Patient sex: F
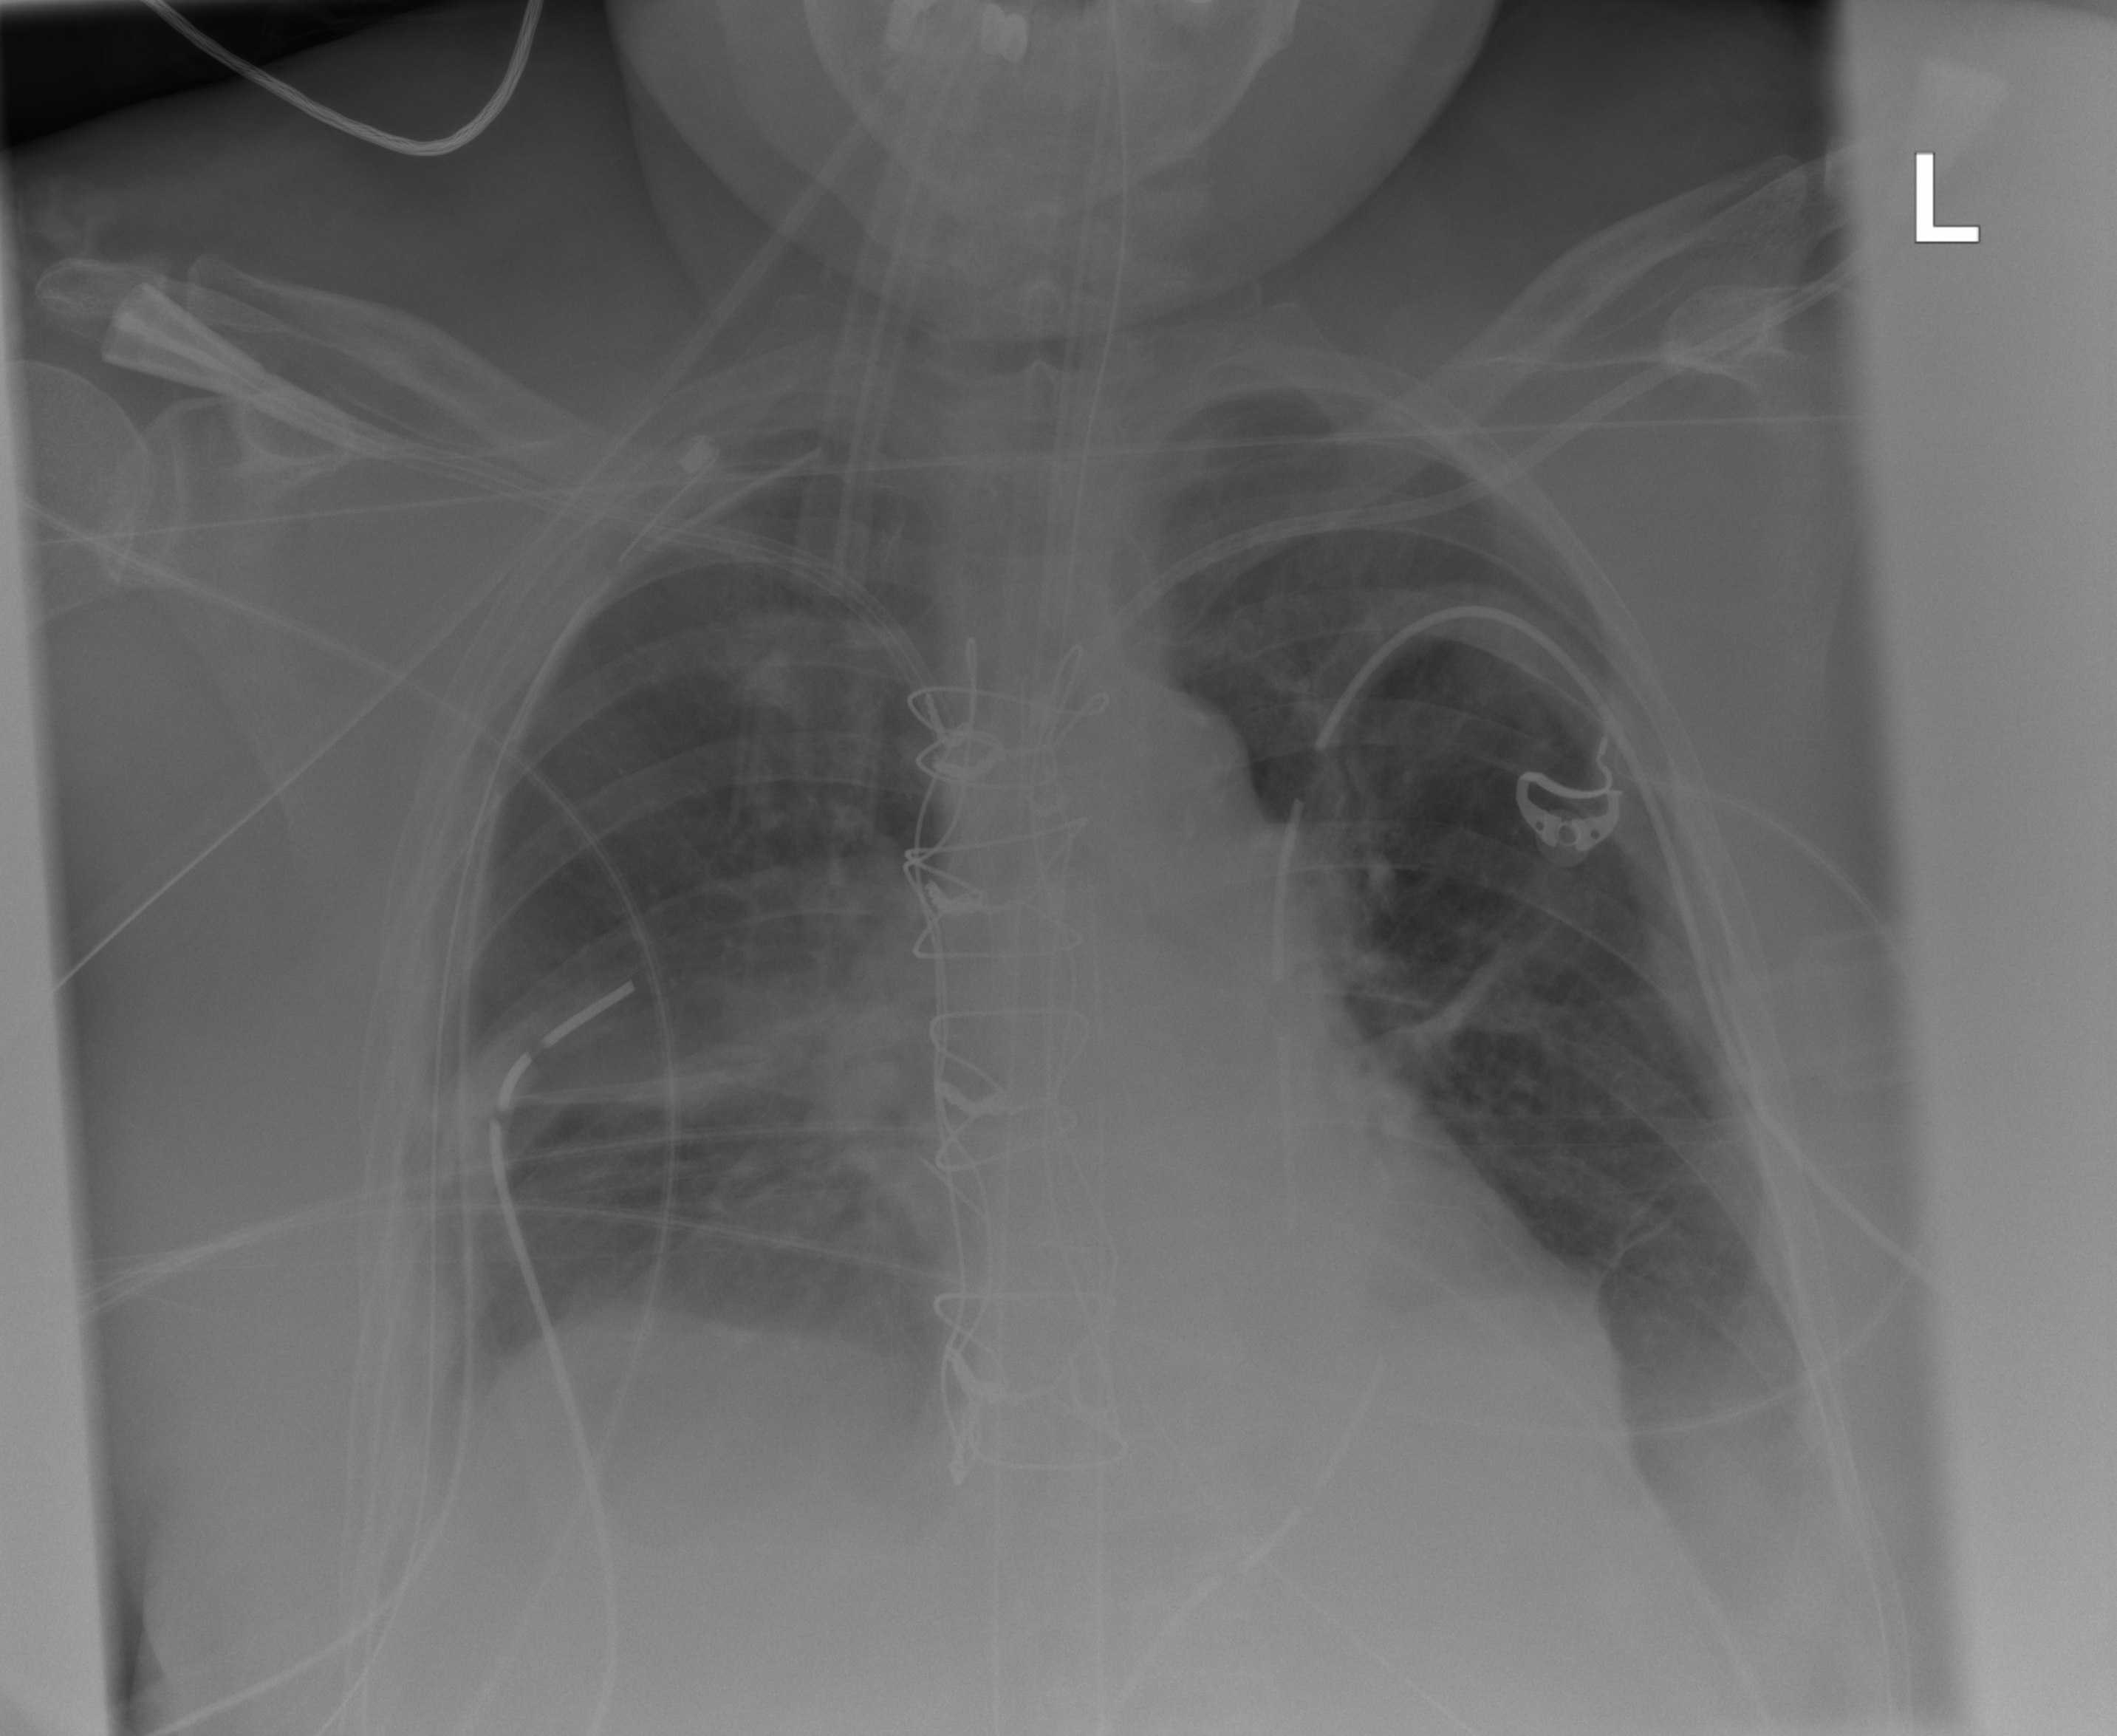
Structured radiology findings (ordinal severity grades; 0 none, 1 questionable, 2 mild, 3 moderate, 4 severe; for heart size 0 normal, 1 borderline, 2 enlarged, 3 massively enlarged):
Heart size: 1
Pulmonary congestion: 2
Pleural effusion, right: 2
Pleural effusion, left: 2
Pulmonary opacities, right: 2
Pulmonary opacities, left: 0
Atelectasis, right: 2
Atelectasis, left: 2